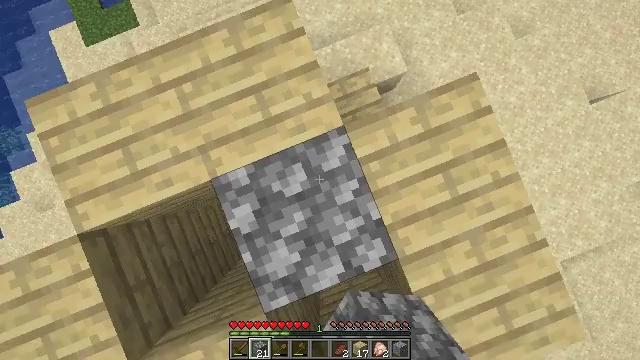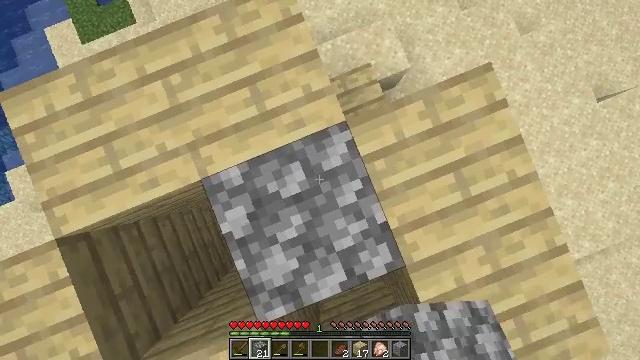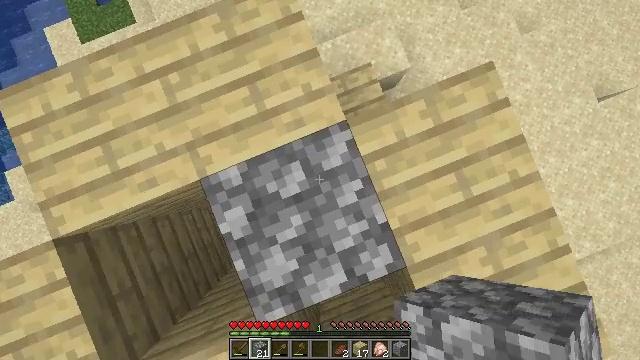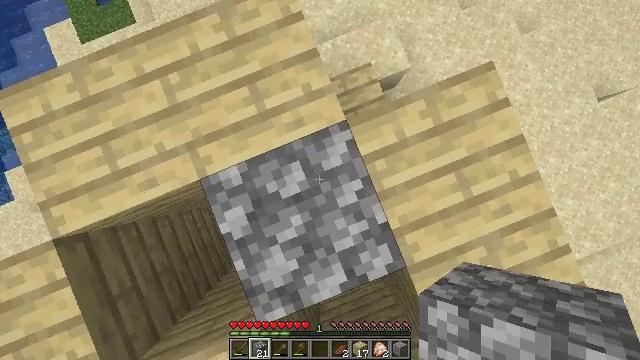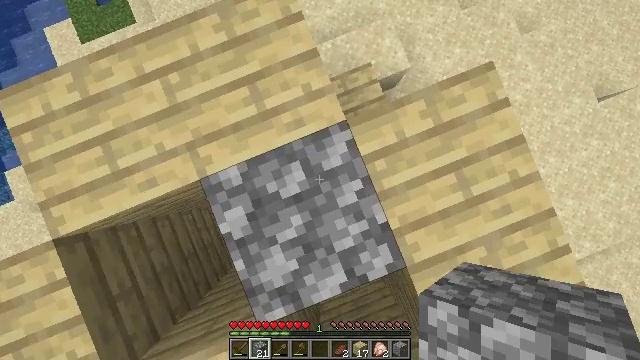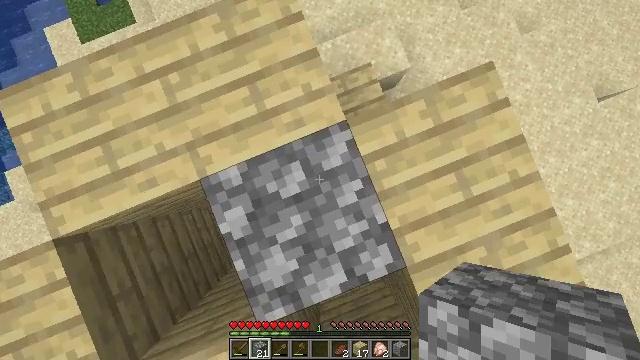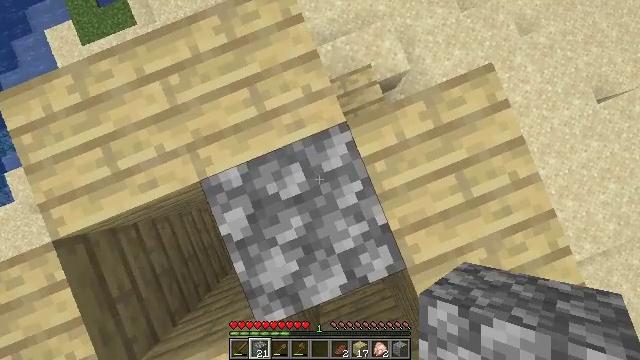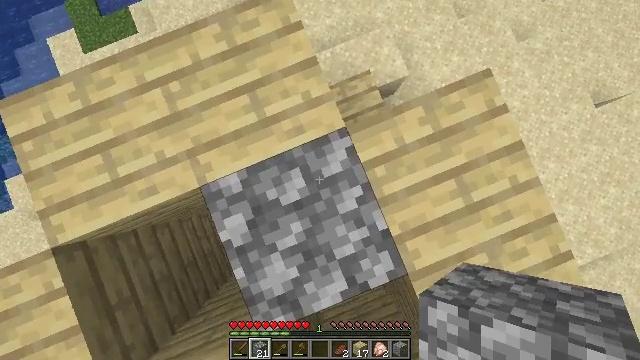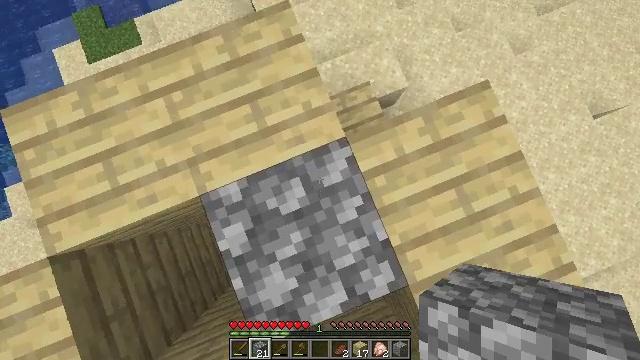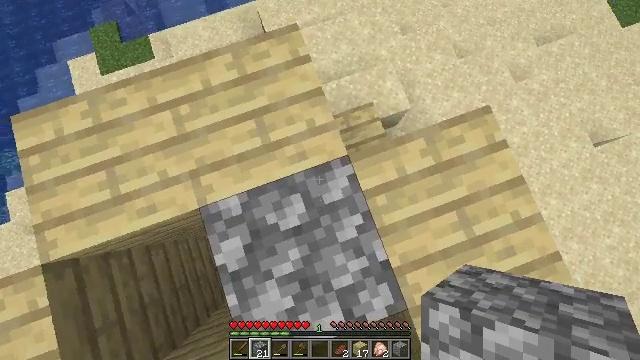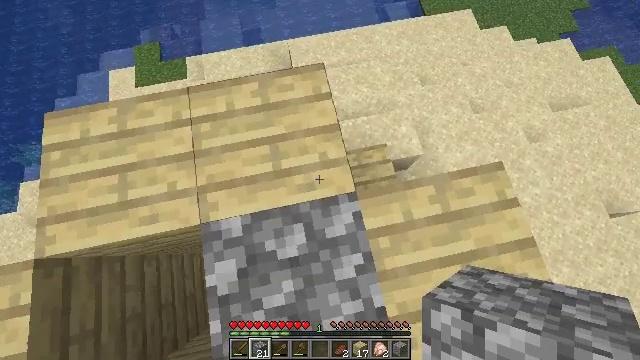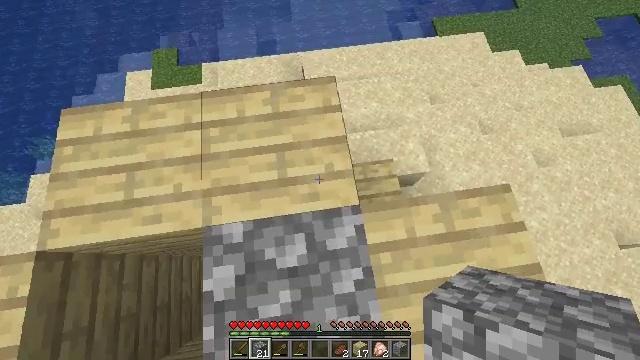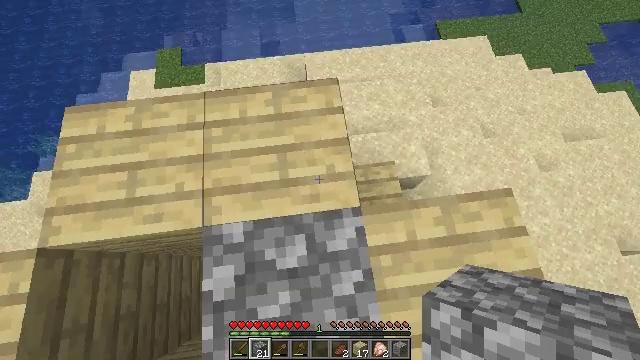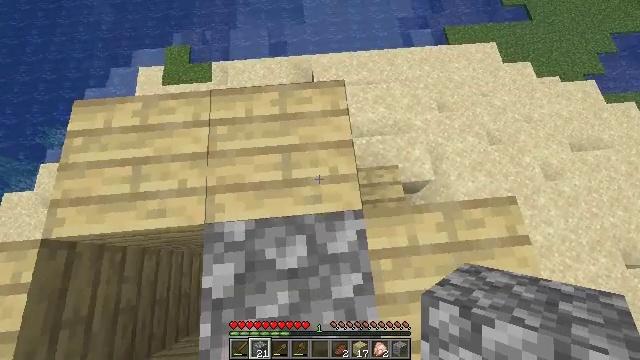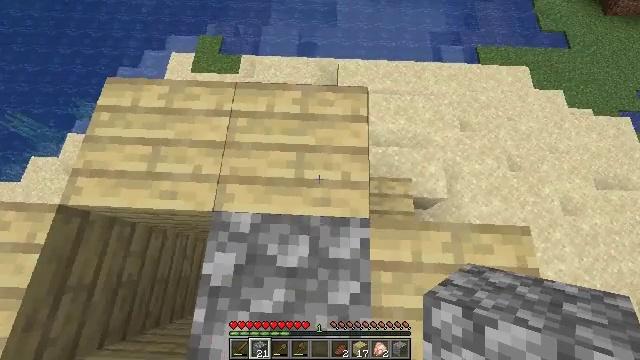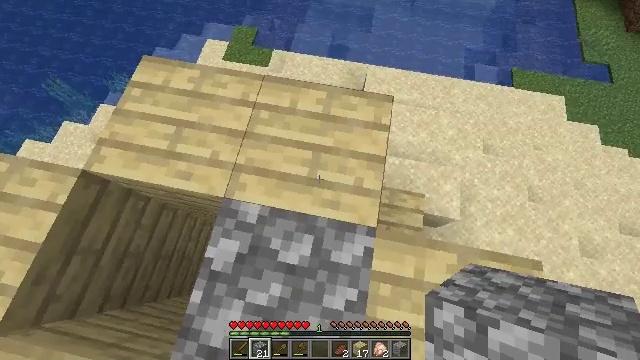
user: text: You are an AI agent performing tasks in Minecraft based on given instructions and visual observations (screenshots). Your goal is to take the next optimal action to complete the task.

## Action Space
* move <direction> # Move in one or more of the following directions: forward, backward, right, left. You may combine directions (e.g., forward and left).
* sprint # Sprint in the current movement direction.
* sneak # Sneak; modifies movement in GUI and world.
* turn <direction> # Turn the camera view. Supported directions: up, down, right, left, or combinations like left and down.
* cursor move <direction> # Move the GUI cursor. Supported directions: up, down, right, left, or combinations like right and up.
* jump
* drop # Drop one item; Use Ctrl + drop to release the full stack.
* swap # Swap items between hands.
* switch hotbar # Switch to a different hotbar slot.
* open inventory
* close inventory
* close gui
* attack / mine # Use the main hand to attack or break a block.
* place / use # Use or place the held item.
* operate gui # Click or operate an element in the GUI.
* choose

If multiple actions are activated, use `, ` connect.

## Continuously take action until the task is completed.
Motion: motion action
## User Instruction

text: Gather some birch planks.
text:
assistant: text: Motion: no_op
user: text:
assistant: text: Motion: no_op
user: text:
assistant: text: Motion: no_op
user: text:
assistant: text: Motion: no_op
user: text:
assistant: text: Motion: no_op
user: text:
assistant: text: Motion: no_op
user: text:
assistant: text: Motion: turn up
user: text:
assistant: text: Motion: turn up
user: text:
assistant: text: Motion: turn left and up
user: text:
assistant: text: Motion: turn left and up
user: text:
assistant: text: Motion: turn left and up
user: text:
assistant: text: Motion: no_op
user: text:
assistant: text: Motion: turn left
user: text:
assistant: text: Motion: turn left
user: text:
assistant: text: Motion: turn left
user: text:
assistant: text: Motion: turn left
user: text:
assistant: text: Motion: turn left
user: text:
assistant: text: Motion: turn left
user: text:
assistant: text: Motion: turn left
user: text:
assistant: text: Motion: no_op
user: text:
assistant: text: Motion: turn left
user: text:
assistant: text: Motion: turn left
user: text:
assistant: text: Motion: no_op
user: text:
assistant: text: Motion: no_op
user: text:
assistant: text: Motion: no_op
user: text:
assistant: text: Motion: no_op
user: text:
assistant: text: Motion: no_op
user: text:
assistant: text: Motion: no_op
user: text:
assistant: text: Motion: turn right
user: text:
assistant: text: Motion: turn right and up